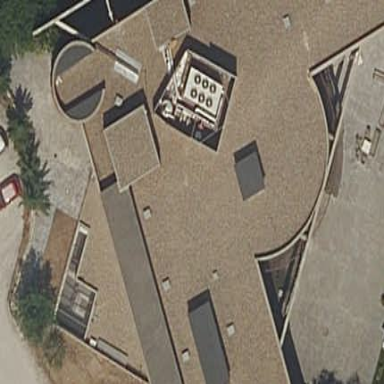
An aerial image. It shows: Nursing home building.